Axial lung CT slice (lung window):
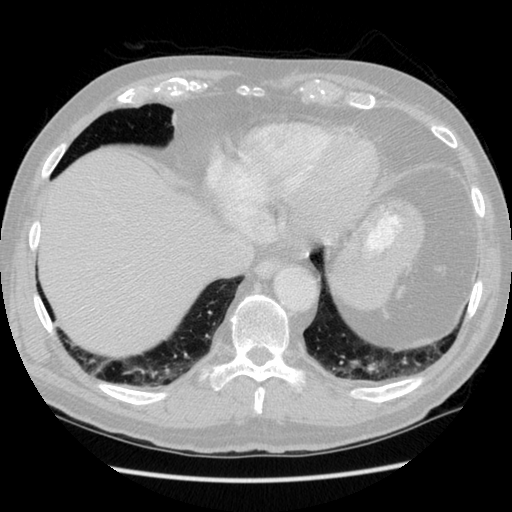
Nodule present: no